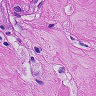
Metastatic tissue present: yes